You are looking at the short-time Fourier spectrogram of a bearing's acceleration signal. Classify the bearing condition as one of: normal, inner_race, outer_race, ball.
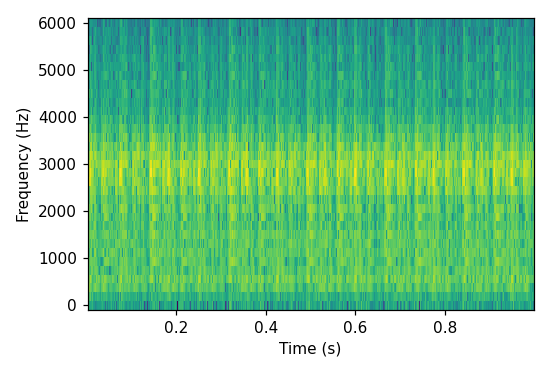
Answer: outer_race